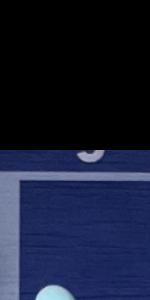
Label: Empty